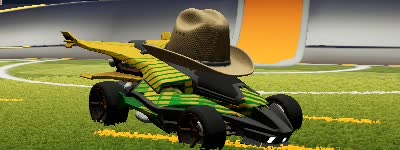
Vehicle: aftershock